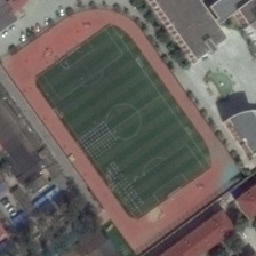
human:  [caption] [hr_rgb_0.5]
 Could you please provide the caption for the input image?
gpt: There are many residential areas near the playground.

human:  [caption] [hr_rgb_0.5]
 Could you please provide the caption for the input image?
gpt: There are many residential areas near the playground.

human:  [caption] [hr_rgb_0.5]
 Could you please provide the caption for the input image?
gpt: There are many residential areas near the playground.

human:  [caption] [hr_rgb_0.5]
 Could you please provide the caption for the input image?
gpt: There are many residential areas near the playground.

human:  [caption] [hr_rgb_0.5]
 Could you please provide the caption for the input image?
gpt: There are many residential areas near the playground.